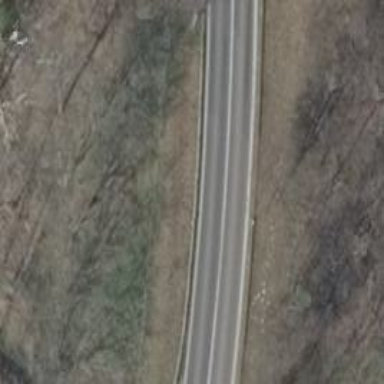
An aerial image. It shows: Secondary road with asphalt surface.